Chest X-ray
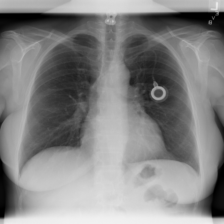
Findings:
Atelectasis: negative
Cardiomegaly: negative
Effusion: negative
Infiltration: negative
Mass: negative
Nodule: negative
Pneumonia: negative
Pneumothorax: negative
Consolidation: negative
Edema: negative
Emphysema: negative
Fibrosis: negative
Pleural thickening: negative
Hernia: negative